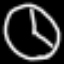
Label: clock